Question: I am dealing with payment option in android, By give an option to make a payment with credit card, some of the users may mistakenly choosing different credit card type for some other credit card number, so i decided to take a look for this issue to auto detect the card type based on number entered,
I found Flipkart have this already in their android application, here i attach that functionality,

how to do this like a animation happening while changing the card type?
I know to make a text watcher and based on the input to change the card type with a drawableRight image for EditText.
But need to do some animation over drawableRight.
Helps appreciated..!
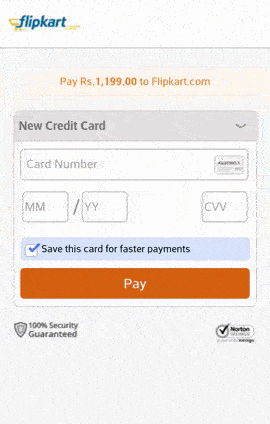
Answer: From the help of above answers and suggestion i have achieved the result,
Here is the solution:
Create a function for regex making
'''
public static ArrayList<String> listOfPattern()
{
ArrayList<String> listOfPattern=new ArrayList<String>();
String ptVisa = "^4[0-9]$";
listOfPattern.add(ptVisa);
String ptMasterCard = "^5[1-5]$";
listOfPattern.add(ptMasterCard);
String ptDiscover = "^6(?:011|5[0-9]{2})$";
listOfPattern.add(ptDiscover);
String ptAmeExp = "^3[47]$";
listOfPattern.add(ptAmeExp);
return listOfPattern;
}
Integer[] imageArray = { R.drawable.visa, R.drawable.master, R.drawable.disnet, R.drawable.ae };
'''
use this below code in
'''
creditcardnumberedittext.addTextChangedListener(new TextWatcher()
{
@Override
public void onTextChanged(CharSequence s, int start, int before, int count)
{
String ccNum = s.toString();
if(ccNum.length()>=2)
{
for (int i = 0; i < listOfPattern.size(); i++)
{
if (ccNum.substring(0, 2).matches(listOfPattern.get(i)))
{
creditcardnumberedittext.setCompoundDrawablesWithIntrinsicBounds(0, 0, imageArray[i], 0);
cardtype = String.valueOf(i);
}
}
}
}
@Override
public void beforeTextChanged(CharSequence s, int start, int count, int after)
{
// TODO Auto-generated method stub
}
@Override
public void afterTextChanged(Editable s)
{
if (!creditcardnumberedittext.getText().toString().equalsIgnoreCase(""))
{
for (int i = 0; i < listOfPattern.size(); i++)
{
if (creditcardnumberedittext.getText().toString().matches(listOfPattern.get(i)))
{
creditcardnumberedittext.setCompoundDrawablesWithIntrinsicBounds(0, 0, imageArray[i], 0);
cardtype = String.valueOf(i);
}
}
}
else
{
creditcardnumberedittext.setCompoundDrawablesWithIntrinsicBounds(0, 0, R.drawable.allcards, 0);
}
}
});
'''
Thanks..